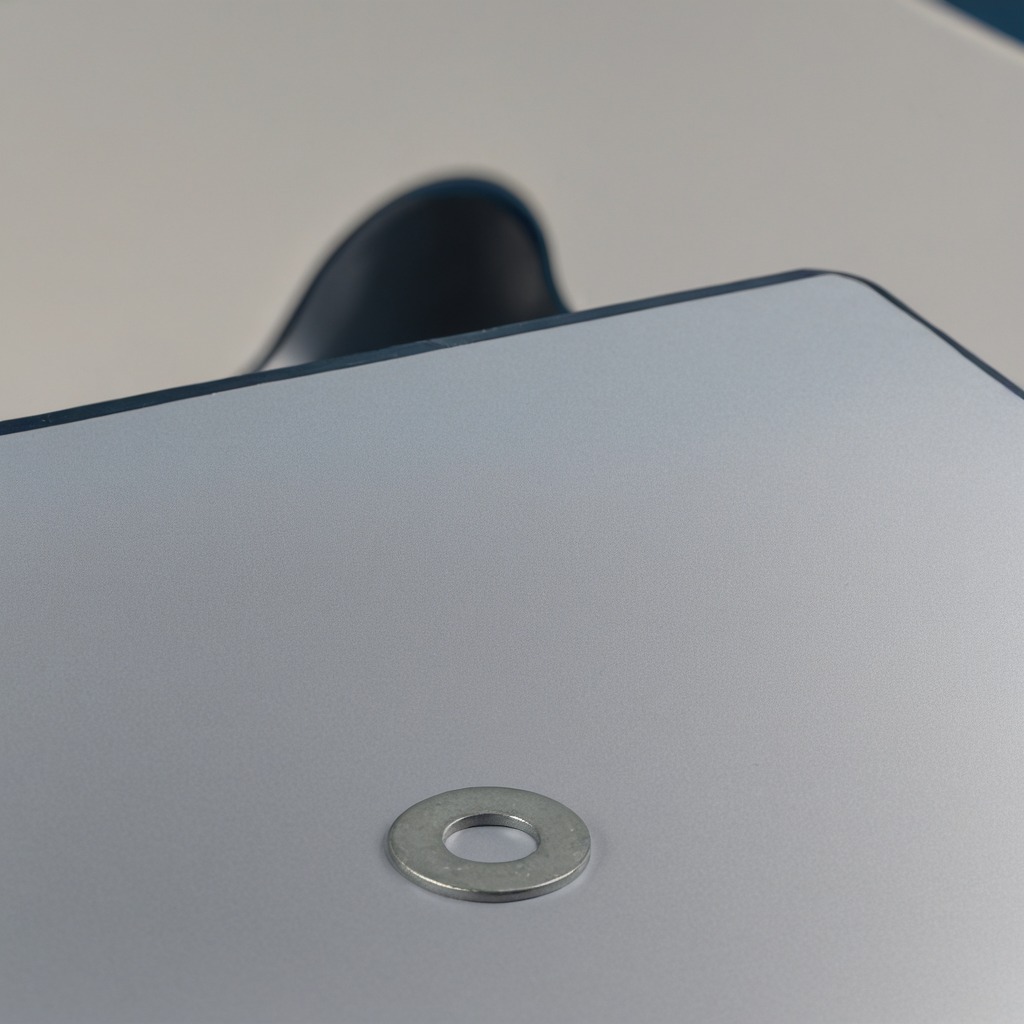
A flat metal washer lies on the table in a temporary outdoor tool station.